Interaction volume radius: 5 \u00c5
Interaction volume height: 10 \u00c5
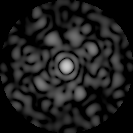
Disorder parameter: 0.8591